Question: I'm trying to setup FreeRTOS with XC8 compiler with no success. I've searched over internet but there is not much information about it. I am using a PIC18F46K80 so I can't use C18 because it's not supported.
I am trying to compile this minimal program:
'''
#include <p18f46k80.h>
#include <stdlib.h>
#include <FreeRTOS.h>
int main(int argc, char** argv) {
return (EXIT_SUCCESS);
}
'''
I have included the corresponding paths to the compiler:

And the error I'm getting is this:
> FreeRTOS/Source/include imers.h:71: error: (103) #error: "include
FreeRTOS.h must appear in source files before include timers.h"FreeRTOS/Source/include ask.h:71: error: (103) #error: "include
FreeRTOS.h must appear in source files before include task.h"
You can clearly see I'm including 'FreeRTOS.h'. I tried for example in 'timers.h' to manually add the '#define' here:
'''
#ifndef INC_FREERTOS_H
#error "include FreeRTOS.h must appear in source files before include timers.h"
#endif
'''
The error gets away but I get a lot of new errors. Is not possible to use FreeRTOS with XC8? Are there any other free RTOS available for XC8?
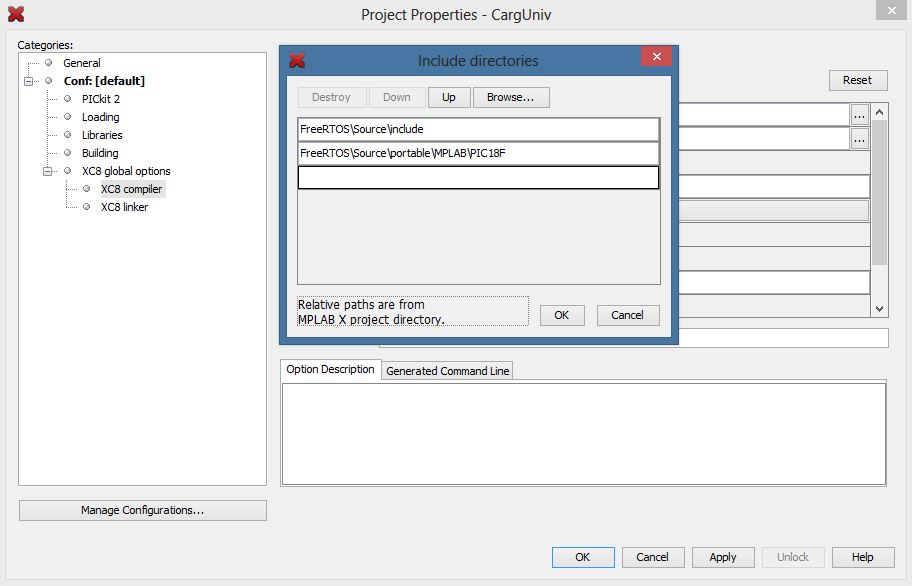
Answer: I tried with C18 but the newest versions of FreeRTOS doesn't compile anymore. Due to fragmented architecture on PIC18 FreeRTOS is not supporting them anymore, neither the community, so if you want to use RTOS better to try with PIC24 or higher or try some simpler RTOS designed only for PIC18!